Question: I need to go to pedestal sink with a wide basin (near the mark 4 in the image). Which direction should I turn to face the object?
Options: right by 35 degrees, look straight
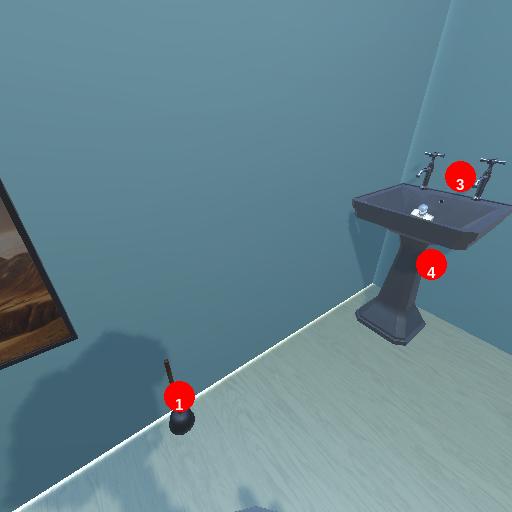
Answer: right by 35 degrees